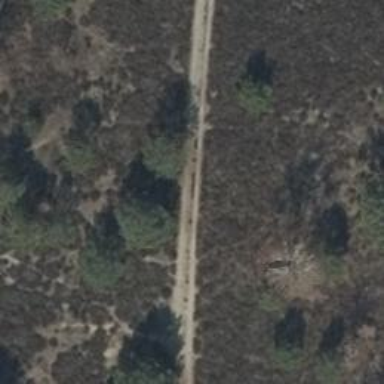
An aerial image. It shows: Sandy track road with grade 4 track type.